Question: I'm following the <URL> workshop. In '1/Viewing a Storage Mapping', I cannot access my 'kitties' module on the '#extrinsics' tab of the Polkadot UI:

I tried reloading it multiple times. This is my 'kitties.rs' (compiles fine):
'''
use support::{decl_storage, decl_module, StorageMap, dispatch::Result};
use system::ensure_signed;
pub trait Trait: balances::Trait {}
decl_storage! {
trait Store for Module<T: Trait> as KittyStorage {
Value: map T::AccountId => u64;
}
}
decl_module! {
pub struct Module<T: Trait> for enum Call where origin: T::Origin {
fn set_value(origin, value: u64) -> Result {
let sender = ensure_signed(origin)?;
<Value<T>>::insert(sender, value);
Ok(())
}
}
}
'''
I defined the module in 'lib.rs'
'''
/// Used for the Substrate Kitties in './kitties.rs'
mod kitties;
[...]
/// Used for the Substrate Kitties in './kitties.rs'
impl kitties::Trait for Runtime {}
'''
And added it to the runtime.
'''
construct_runtime!(
pub enum Runtime with Log(InternalLog: DigestItem<Hash, AuthorityId, AuthoritySignature>) where
Block = Block,
NodeBlock = opaque::Block,
UncheckedExtrinsic = UncheckedExtrinsic
{
System: system::{default, Log(ChangesTrieRoot)},
Timestamp: timestamp::{Module, Call, Storage, Config<T>, Inherent},
Consensus: consensus::{Module, Call, Storage, Config<T>, Log(AuthoritiesChange), Inherent},
Aura: aura::{Module},
Indices: indices,
Balances: balances,
Sudo: sudo,
Kitties: kitties::{Module, Call, Storage},
// Used for the module template in './template.rs'
TemplateModule: template::{Module, Call, Storage, Event<T>},
ExampleModule: substrate_module_template::{Module, Call, Storage, Event<T>},
}
);
'''
What did I miss? What else is required to register my module with the Substrate runtime?
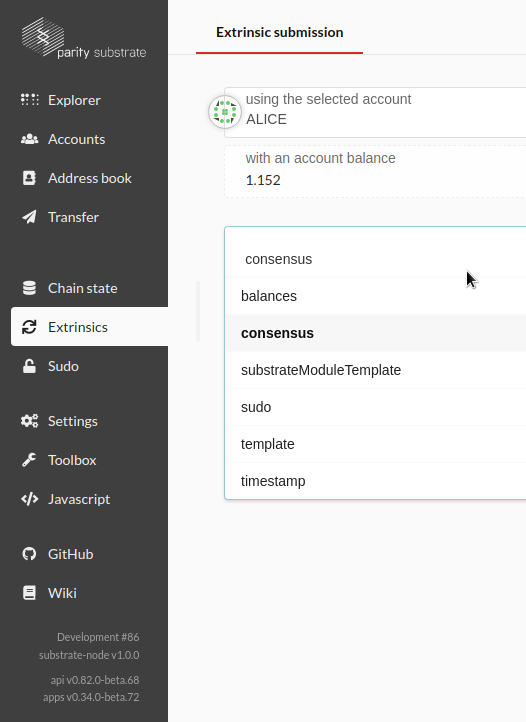
Answer: The issue here potentially is your chain did not upgrade the runtime yet, and therefore you cannot see new modules on an chain. This happens when you run the chain while developing and registering new modules with the runtime.
To fix this and ensure all your modules are registered properly, you would have to purge your chain and start a new development chain with your latest code. To purge, run:
'''
" target/release/substratekitties purge-chain --dev
'''
Restart a new chain:
'''
" target/release/substratekitties --dev
'''
And the kitties module should be available in the extrinsics tab.